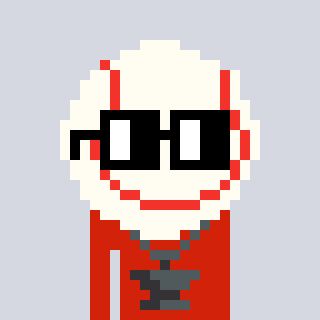
a pixel art character with square black glasses, a baseball ball-shaped head and a red-colored body on a cool background